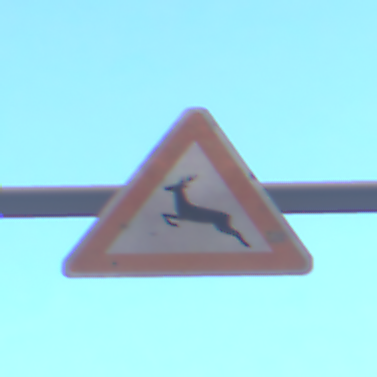
Verkehrszeichen: WildwechselRechts
Umgebung: Outdoor, Urban
Tageszeit: SunriseSunset
Wetter: Clear
Licht: Natural
Jahreszeit: NotSpecified
Kontrast: MediumContrast